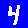
Digit: 4